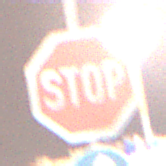
Verkehrszeichen: Stop
Zusatzzeichen unten: VorgeschriebeneFahrtrichtungGeradeausOderLinks
Umgebung: Outdoor, Urban
Tageszeit: Night
Wetter: PartlyCloudy
Licht: Artificial
Jahreszeit: NotSpecified
Kontrast: HighContrast